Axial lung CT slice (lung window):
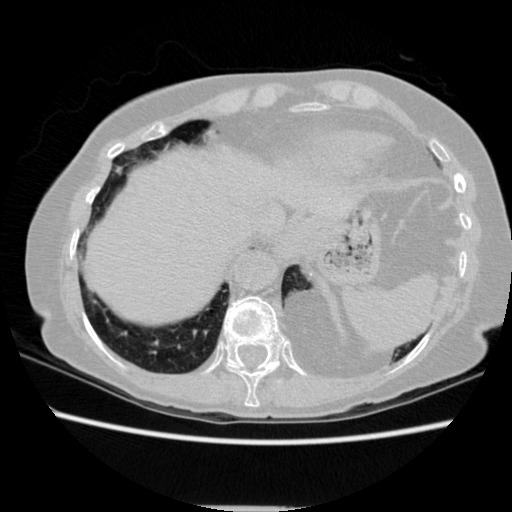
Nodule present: no